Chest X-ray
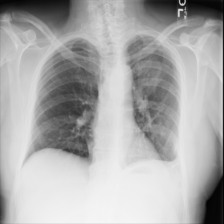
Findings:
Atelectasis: negative
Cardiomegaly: negative
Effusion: negative
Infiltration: negative
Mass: positive
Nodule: negative
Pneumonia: negative
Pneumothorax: negative
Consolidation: negative
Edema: negative
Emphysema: negative
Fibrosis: negative
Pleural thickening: negative
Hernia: negative